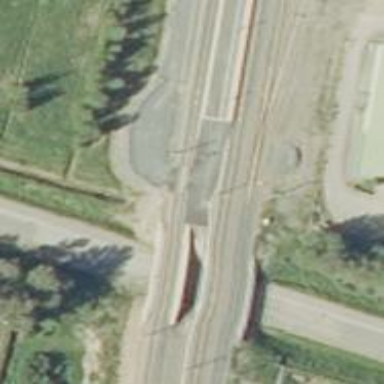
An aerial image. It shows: Level crossing with saltire marking.